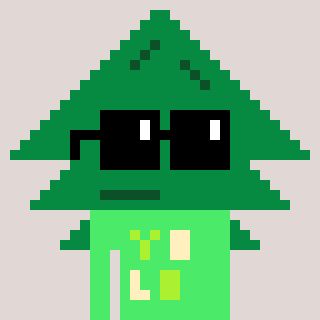
a pixel art character with square black sunglasses, a fir-shaped head and a teal-colored body on a warm background